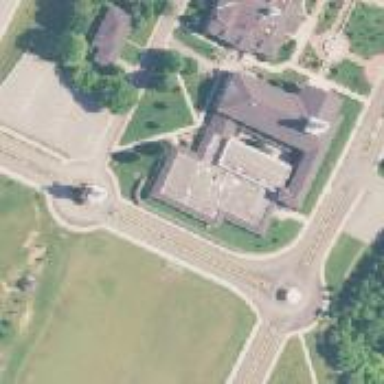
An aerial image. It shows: View of university building.